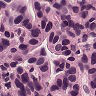
Metastatic tissue present: yes